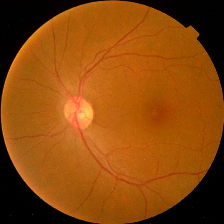
Diabetic retinopathy grade: No DR